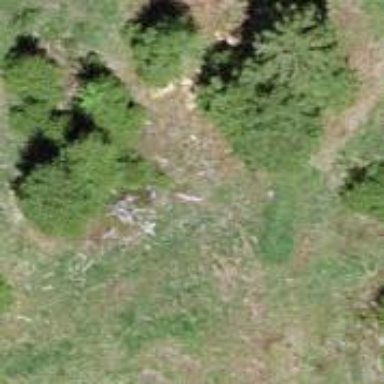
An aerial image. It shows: Beautiful woodland area.